Field crop: maize
Growth stage: 2
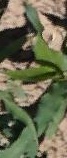
Species: maize